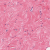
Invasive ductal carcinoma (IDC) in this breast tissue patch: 0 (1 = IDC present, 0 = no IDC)